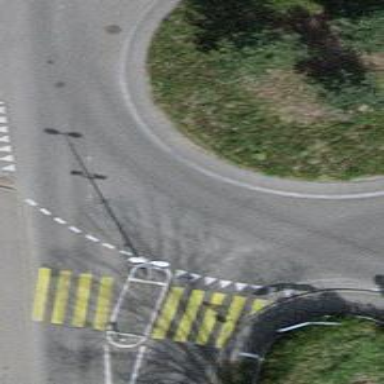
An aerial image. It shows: Secondary road with asphalt surface leading to roundabout.